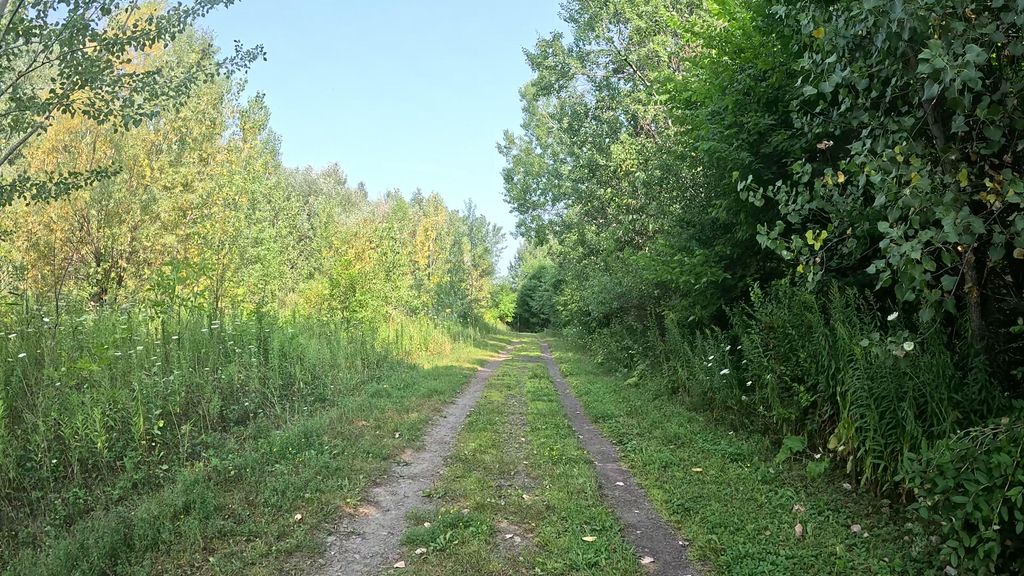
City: ottawa-gatineau